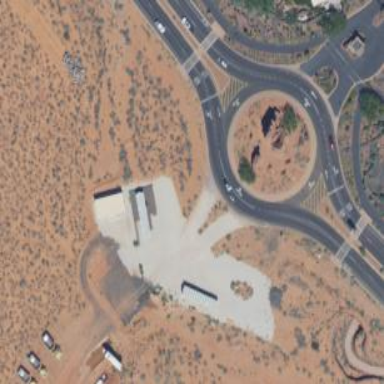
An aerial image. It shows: Roundabout at primary highway.